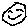
Label: smiley face